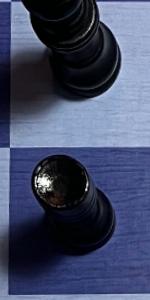
Label: Rook_Black